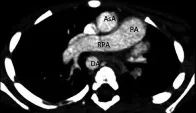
Chest CT angiography scan: absence of the left pulmonary artery.
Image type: radiology (ct)